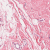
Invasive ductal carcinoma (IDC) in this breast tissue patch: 0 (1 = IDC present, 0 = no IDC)